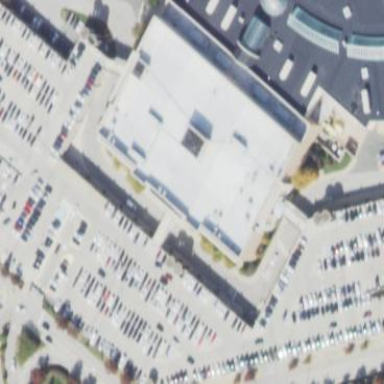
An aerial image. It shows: Multi-storey parking building.